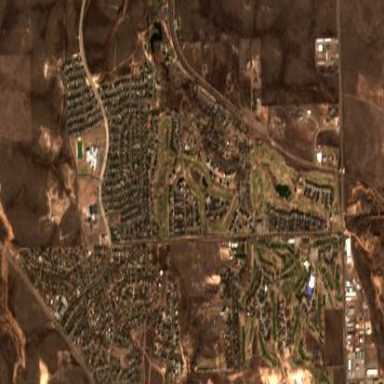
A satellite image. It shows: Golf course.